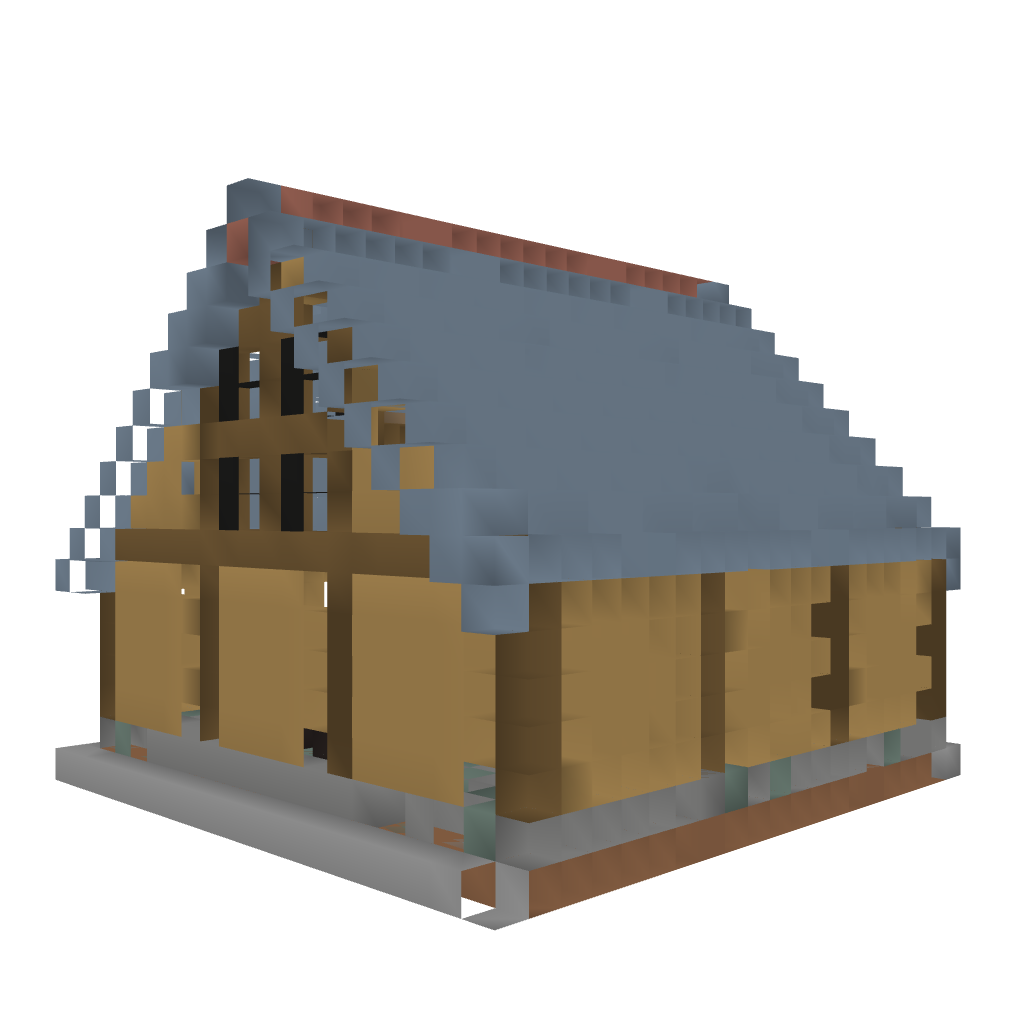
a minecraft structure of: Barn_Large